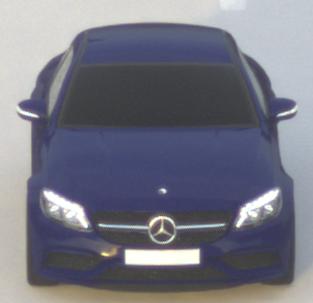
Make: Mercedes-Benz
Model: C 43 AMG
Detailed model: C-Class (205) AMG Limousine
Model produced from: 2016/10
Model produced until: 2018/04
Doors: 4
Color: blue
Road condition: dry road
Daytime: sunrise or sunset
Contrast: low contrast